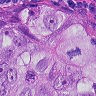
Metastatic tissue present: yes